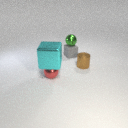
small gray rubber cube below small green metal sphere